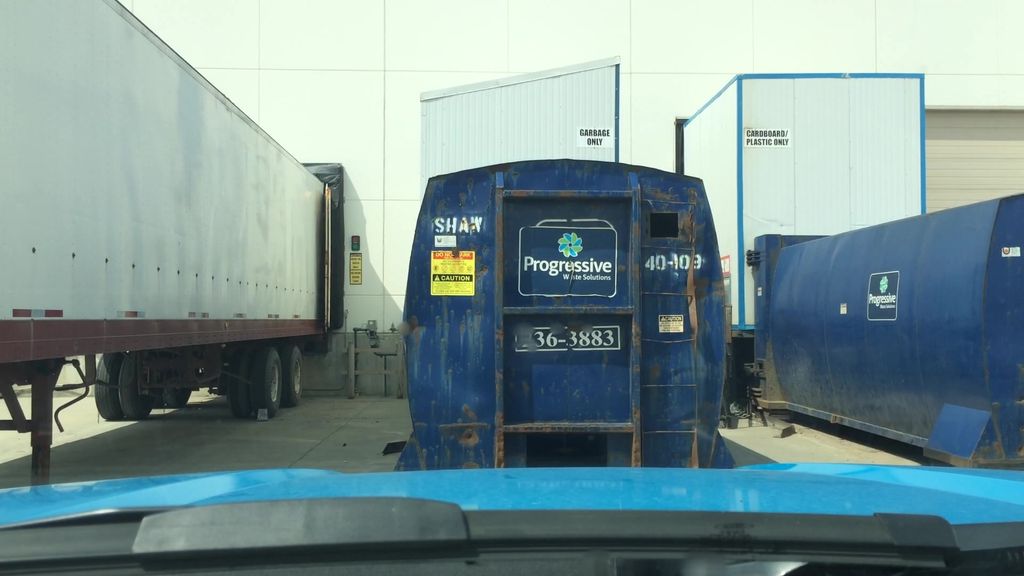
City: calgary